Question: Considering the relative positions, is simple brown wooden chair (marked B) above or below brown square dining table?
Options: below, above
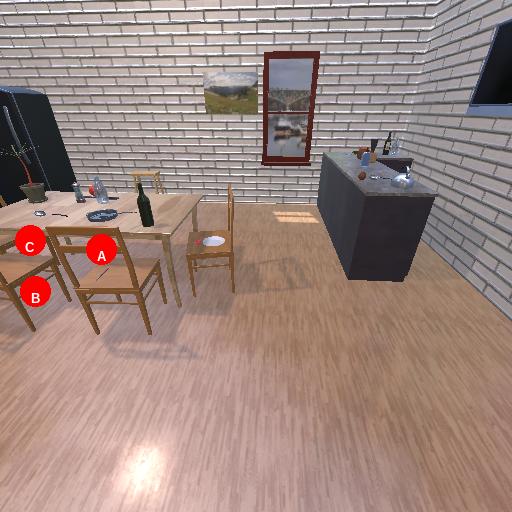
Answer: below